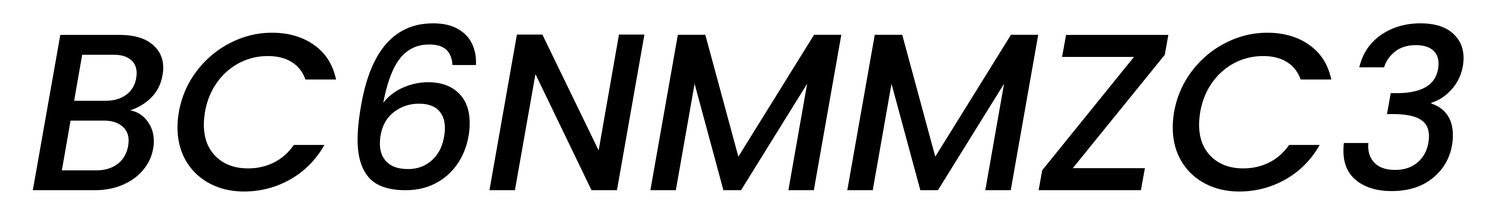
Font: Poppins-MediumItalic